Interaction volume radius: 10 \u00c5
Interaction volume height: 20 \u00c5
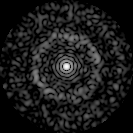
Disorder parameter: 0.8373